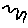
Label: zigzag